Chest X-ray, AP view. Patient: 58 years old, sex M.
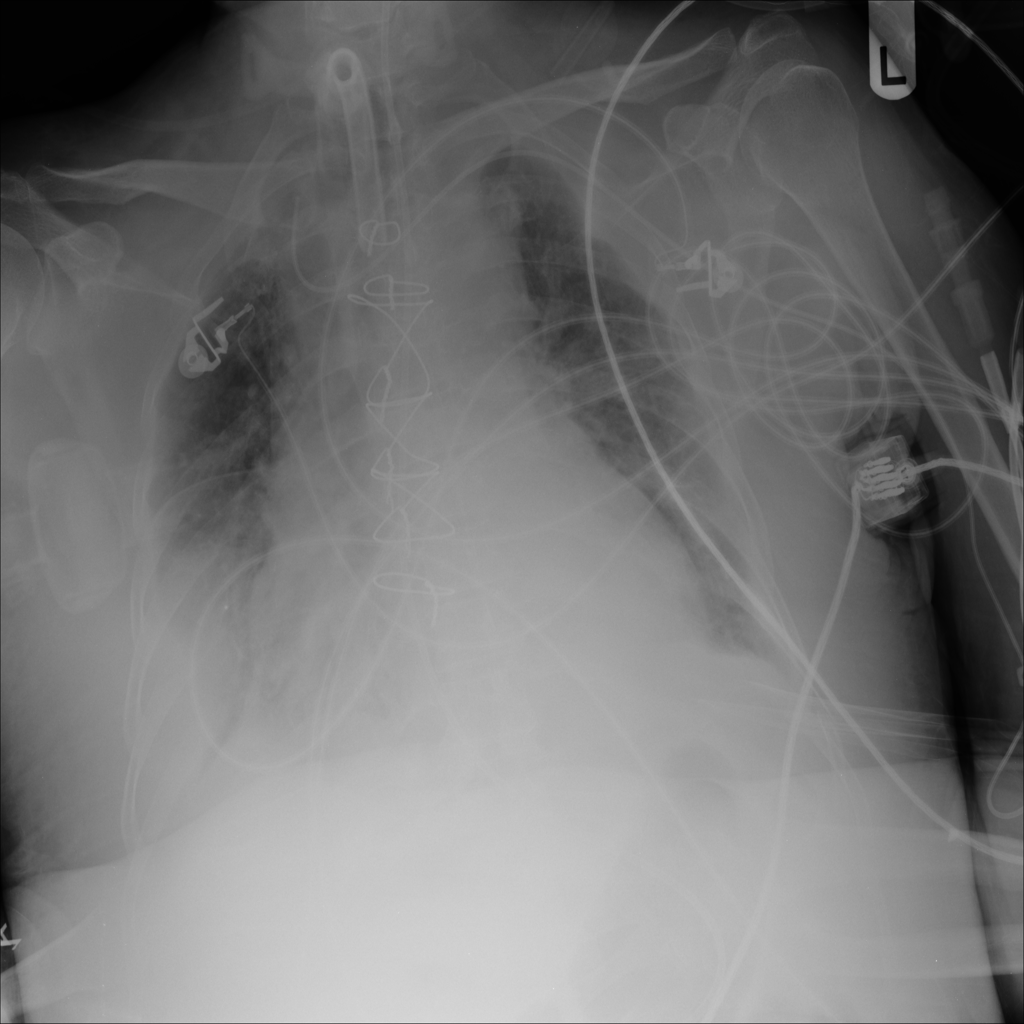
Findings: Effusion, Infiltration